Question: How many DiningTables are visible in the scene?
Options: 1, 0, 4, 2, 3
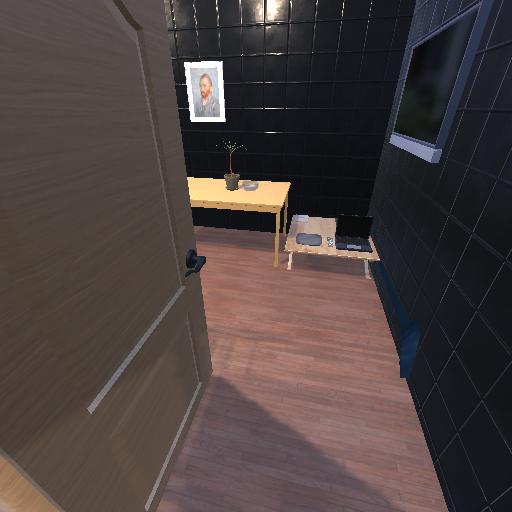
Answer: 1